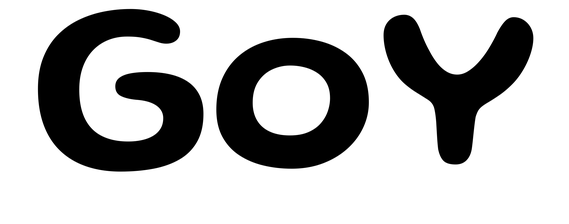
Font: Gluten_Medium